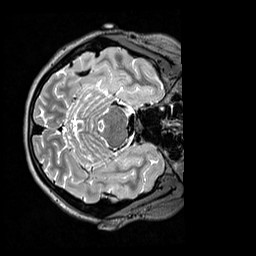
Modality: T2w
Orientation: axial
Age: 22
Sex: female
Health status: healthy
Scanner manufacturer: siemens
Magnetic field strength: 3 T
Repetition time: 3.2 s
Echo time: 0.568 s